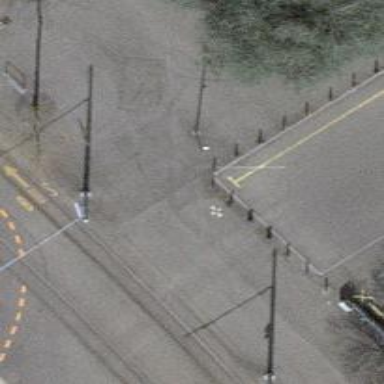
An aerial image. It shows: Bollard barrier.